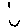
Label: smiley face